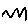
Label: zigzag